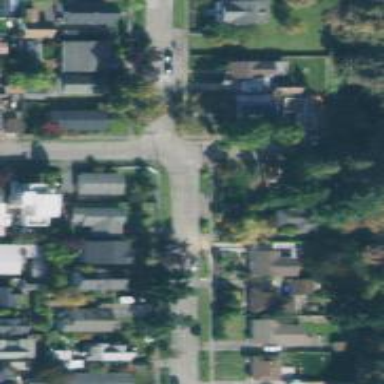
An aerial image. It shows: Residential road with separate sidewalk.